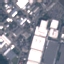
Label: Industrial